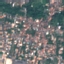
Label: Residential